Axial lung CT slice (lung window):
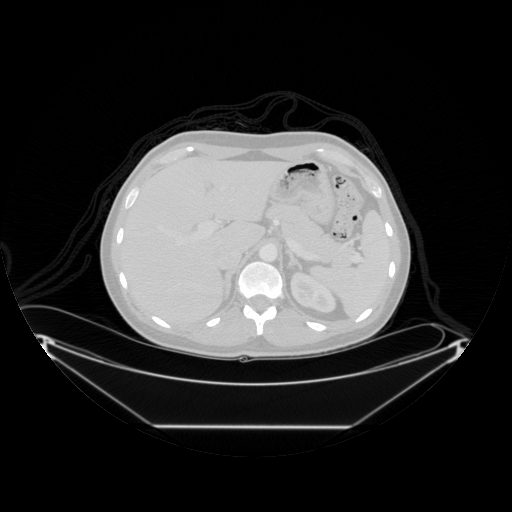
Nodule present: no